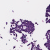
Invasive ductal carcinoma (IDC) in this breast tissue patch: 0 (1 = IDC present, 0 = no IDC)